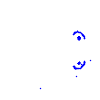
Particle: kaon